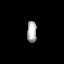
Tissue: prostate
Cell type: T cells
Senescence score: 0.2585
Nuclear area (px): 191
Mean DAPI intensity: 183.948